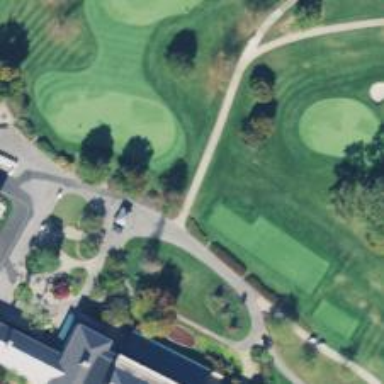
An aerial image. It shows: Service road used as golf cart path.